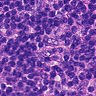
Metastatic tissue present: no